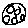
Label: moon